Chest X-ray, PA view. Patient: 62 years old, sex M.
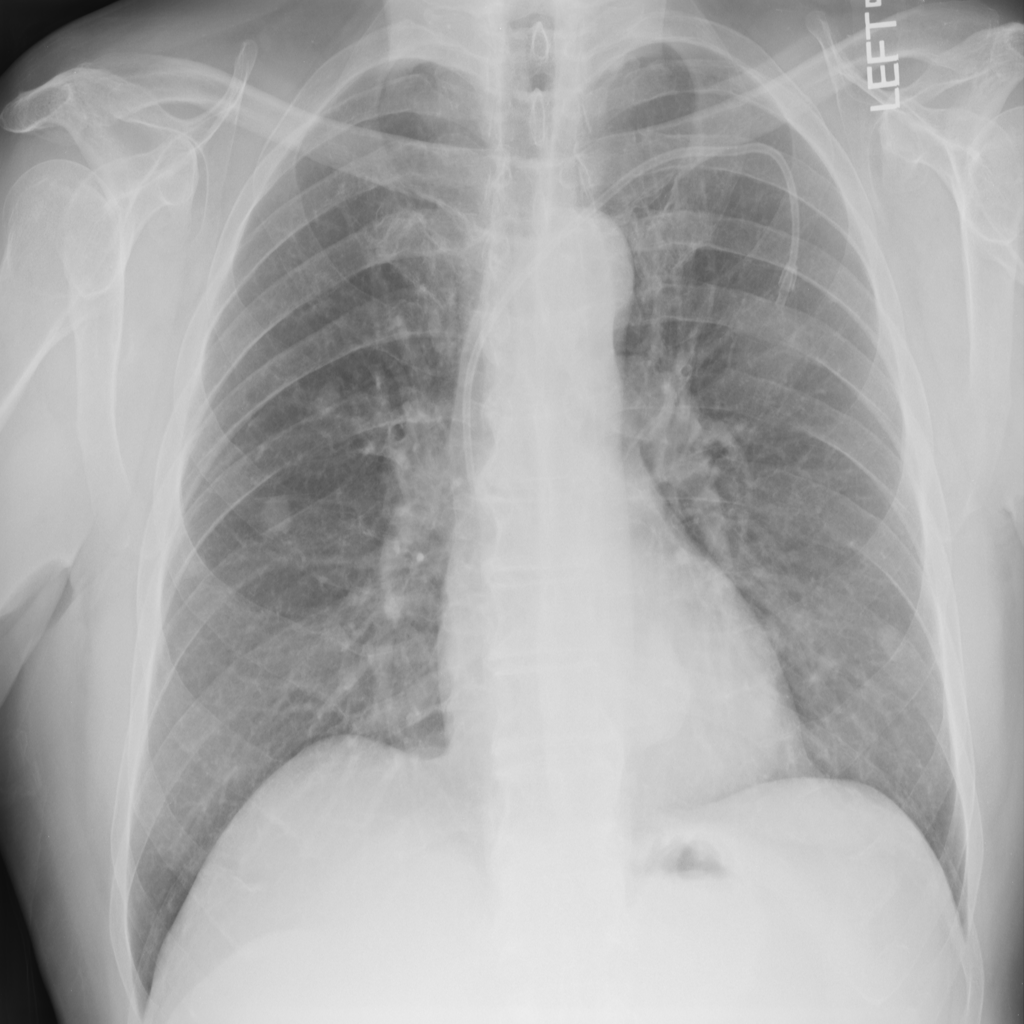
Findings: Nodule